八年级 · 立体几何学
下列生活实例中, 利用了 “三角形稳定性” 的是（）
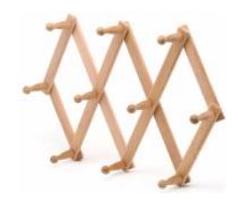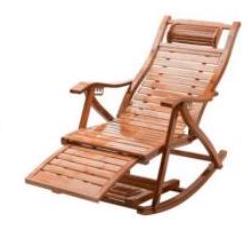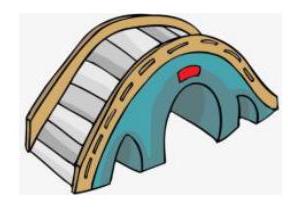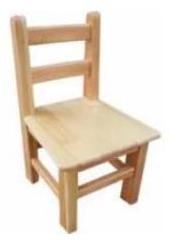

B.

C.

D.

答案: B